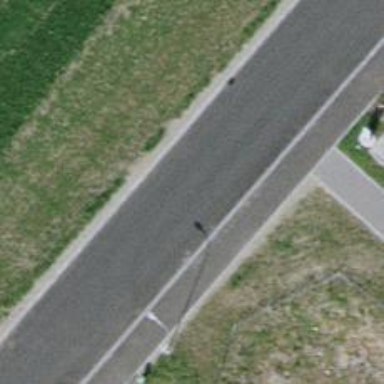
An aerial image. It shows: Smoothly paved residential road.